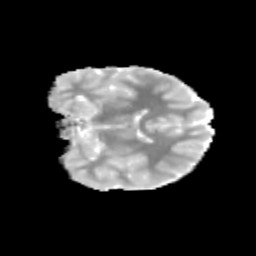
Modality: MD
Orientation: coronal
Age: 11
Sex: male
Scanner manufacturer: siemens
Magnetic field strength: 3 T
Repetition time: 3.8 s
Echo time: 0.07 s